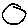
Label: circle